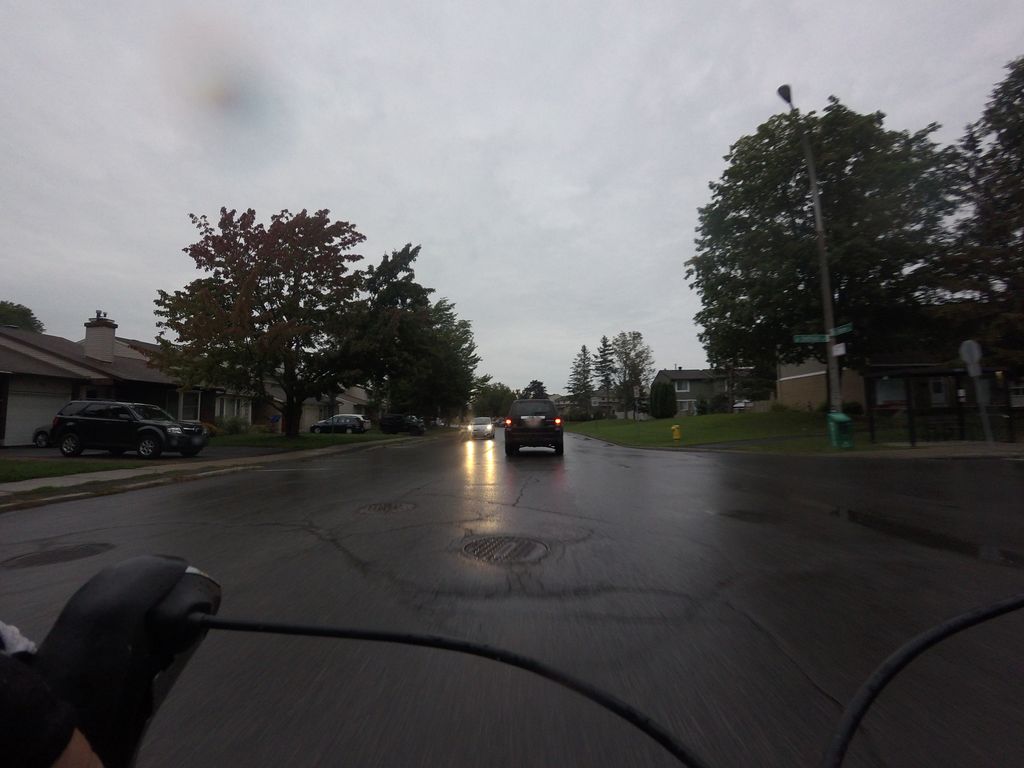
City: ottawa-gatineau